七年级 · 解析几何
(本小题 8.0 分)

如图, 一个长方形运动场被分隔成 $A, B, A, B, C$ 共 5 个区, $A$ 区是边长为 $a m$ 的正方形, $C$ 区是边长为 $c m$ 的正方形.

（1)列式表示每个 $B$ 区长方形场地的周长, 并将式子化简;

(2)列式表示整个长方形运动场的周长, 并将式子化简;

(3)如果 $a=40, c=10$, 求整个长方形运动场的面积.
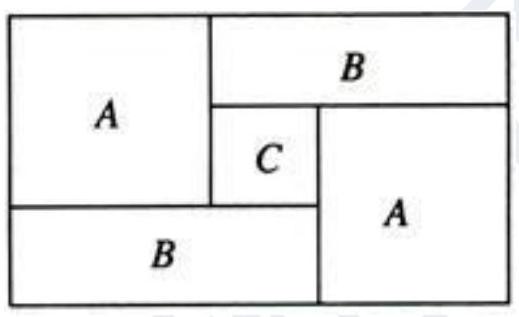
答案: 解: (1) $2[(a+c)+(a-c)]=2(a+c+a-c)=4 a(m)$;

(2) $2[(a+a+c)+(a+a-c)]=2(a+a+c+a+a-c)=8 a(m)$;

(3)当 $a=40, c=10$ 时, 长 $=2 a+c=90(\mathrm{~m})$, 宽 $=2 a-c=70(\mathrm{~m})$,所以面积 $=90 \times 70=6300\left(m^{2}\right)$.
解析: 此题考查了列代数式和代数式求值的知识, 属于基础题, 解答本题的关键是结合图形表示出各矩形的长和宽,

(1)根据题意可知 $B$ 的区是长为 $(a+c) m$, 宽为 $(a-c) m$ 的长方形, 利用周长公式即可求出答案;

(2)整个长方形的长为 $(2 a+c) m$, 宽为 $(2 a-c) m$, 利用周长公式求出答案即可;

(3)将 $a$ 与 $b$ 的值代入即长与宽中, 利用面积公式即可求出答案.